Interaction volume radius: 10 \u00c5
Interaction volume height: 15 \u00c5
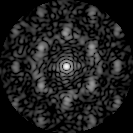
Disorder parameter: 0.6982